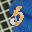
Label: 6